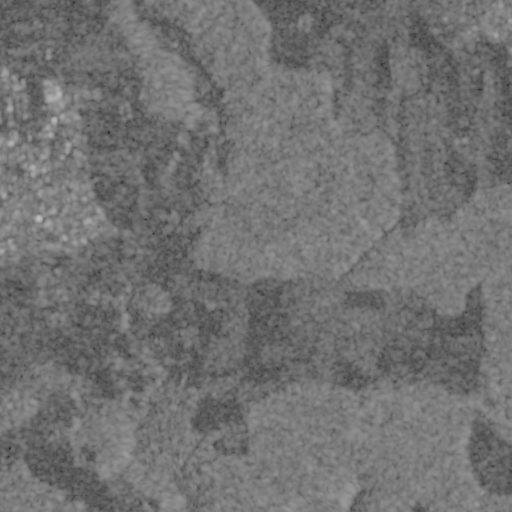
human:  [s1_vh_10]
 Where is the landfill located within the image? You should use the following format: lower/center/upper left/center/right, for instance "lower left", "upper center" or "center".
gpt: The landfill is located in the lower left of the image.
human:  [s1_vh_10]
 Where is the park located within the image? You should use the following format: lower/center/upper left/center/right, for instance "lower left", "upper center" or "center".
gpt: The park is located in the upper left of the image.
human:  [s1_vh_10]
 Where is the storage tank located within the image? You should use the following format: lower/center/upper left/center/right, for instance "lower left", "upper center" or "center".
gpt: The storage tank is located in the upper left of the image.
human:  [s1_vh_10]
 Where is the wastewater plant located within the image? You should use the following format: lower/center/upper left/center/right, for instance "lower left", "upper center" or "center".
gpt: The wastewater plant is located in the center left of the image.
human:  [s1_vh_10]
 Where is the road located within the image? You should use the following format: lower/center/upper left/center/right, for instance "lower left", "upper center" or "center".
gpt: There is no road in the image.

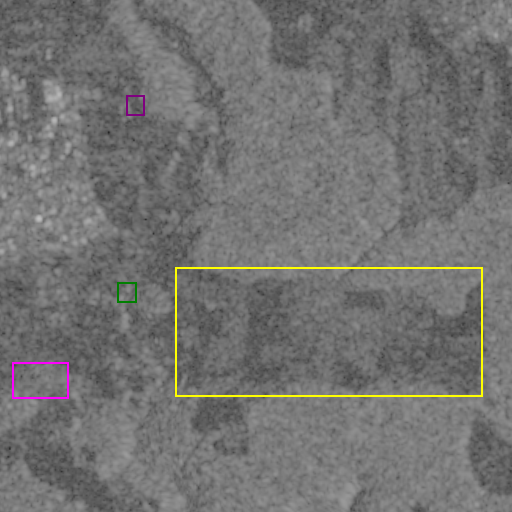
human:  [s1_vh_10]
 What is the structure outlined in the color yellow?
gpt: The structure outlined in yellow is a crop field.
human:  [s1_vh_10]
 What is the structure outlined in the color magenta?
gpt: The structure outlined in magenta is a landfill.
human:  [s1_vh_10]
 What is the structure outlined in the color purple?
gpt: The structure outlined in purple is a park.
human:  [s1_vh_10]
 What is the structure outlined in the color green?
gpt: The structure outlined in green is a wastewater plant.
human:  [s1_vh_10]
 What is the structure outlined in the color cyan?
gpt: There is no cyan outline.